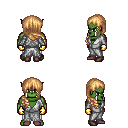
a pixel art fantasy rpg character, male body template, orc, green skin, white robe, white pants, light blonde right-swept hairstyle, gold gloves, maroon shoes, four views (front, back, left, right), 2x2 character sprite sheet, small pixel art, hard edges, no anti-aliasing